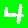
Digit: 4